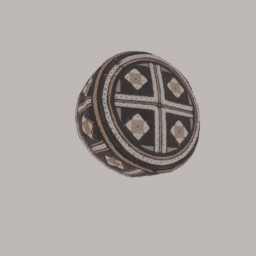
Label: people